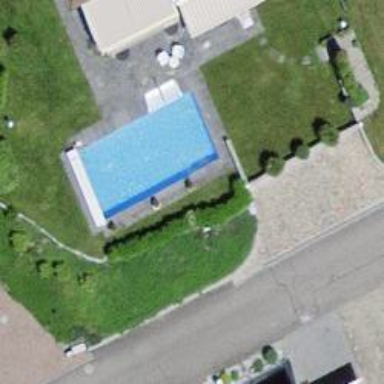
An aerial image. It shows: Swimming pool located in leisure land.